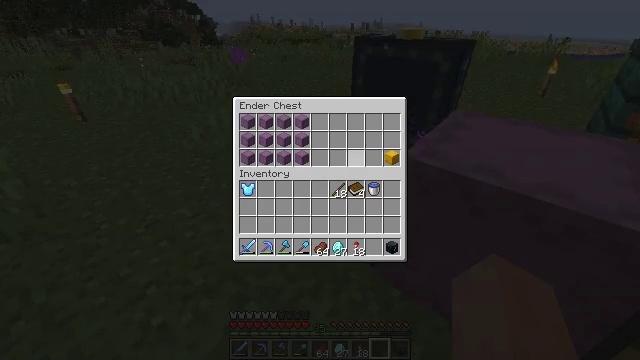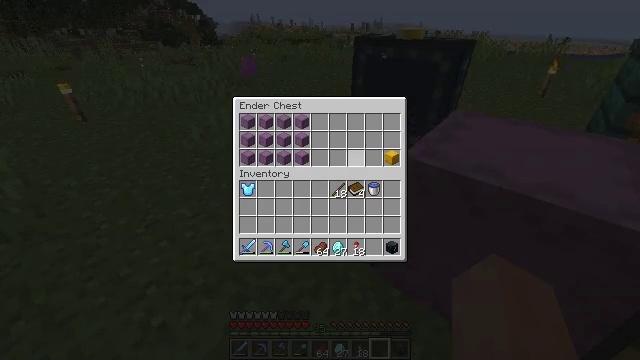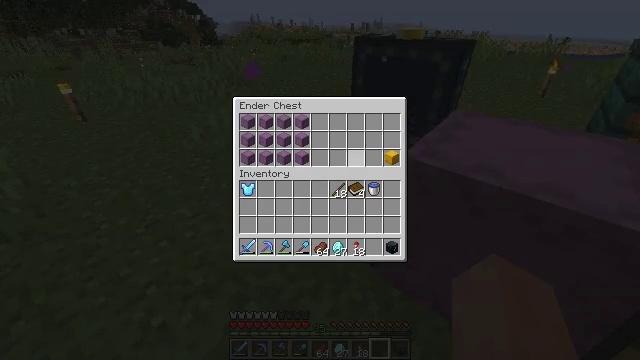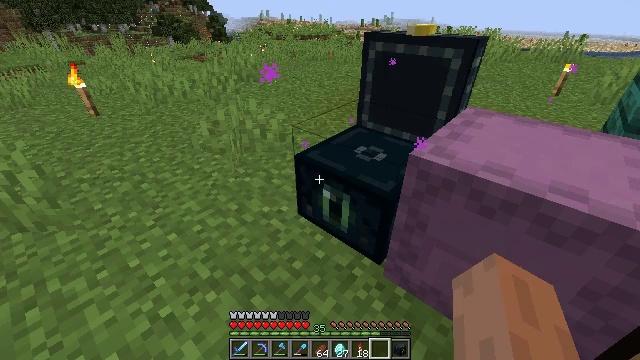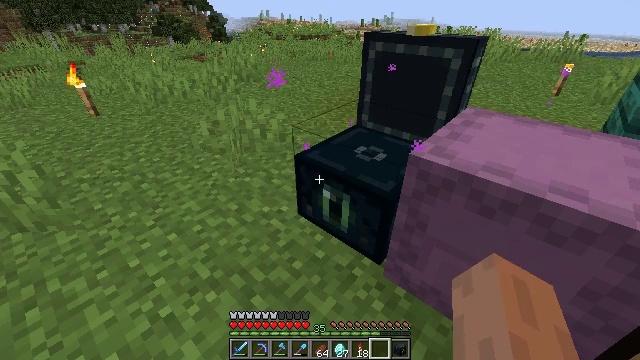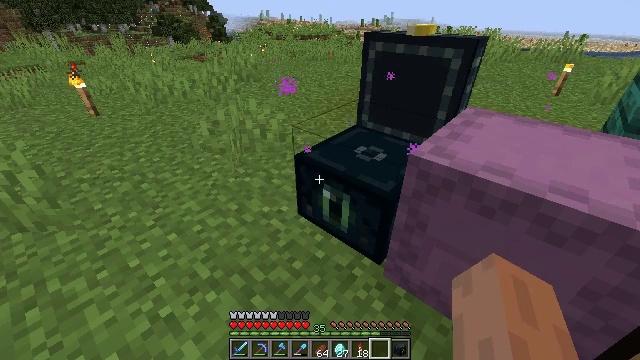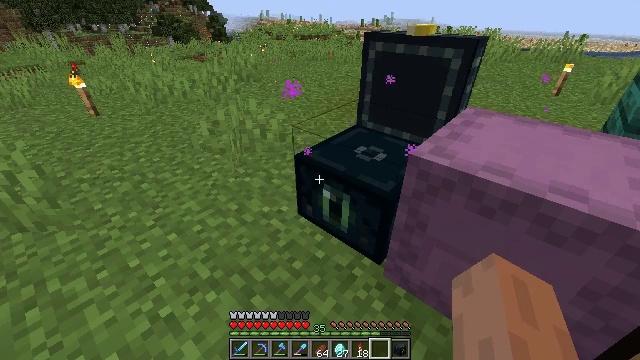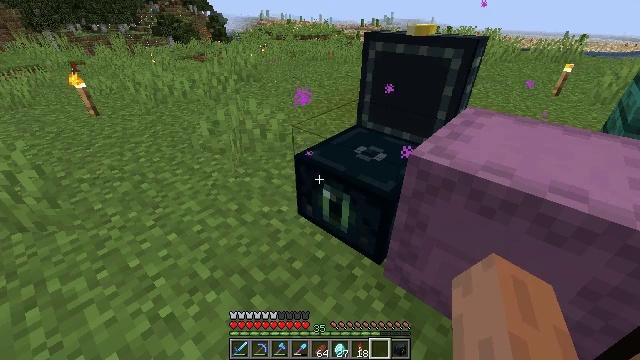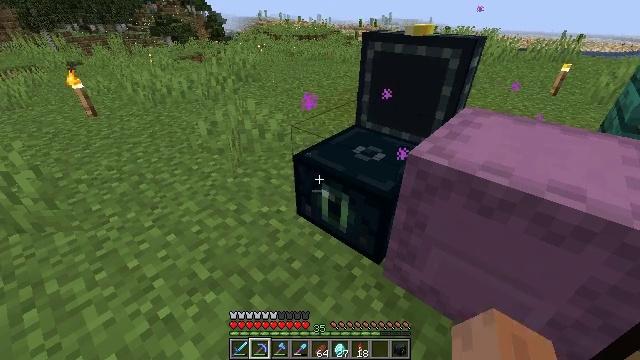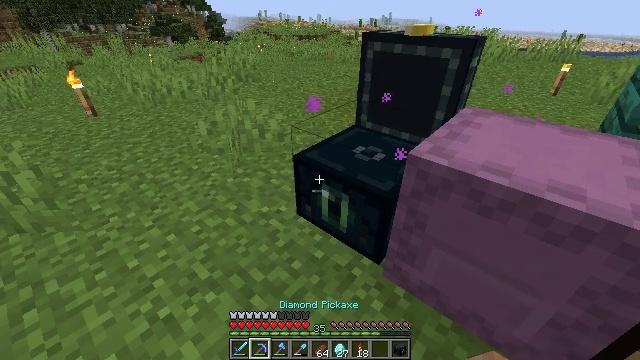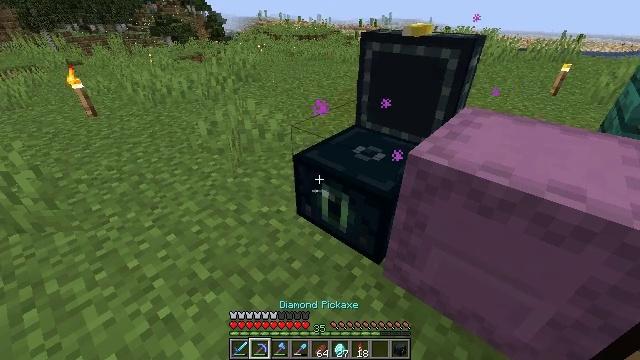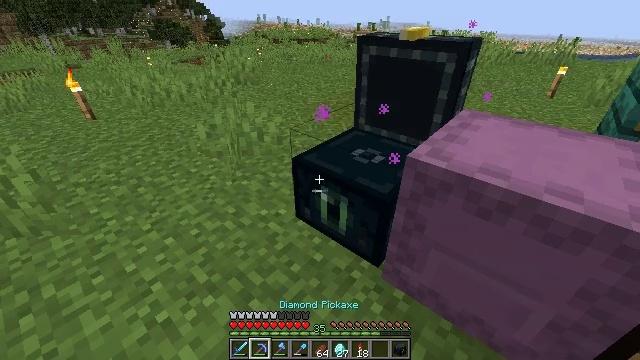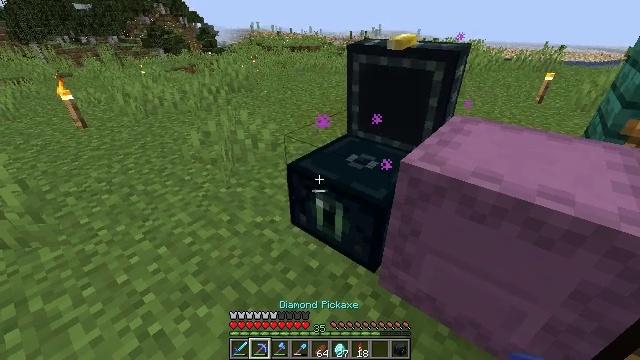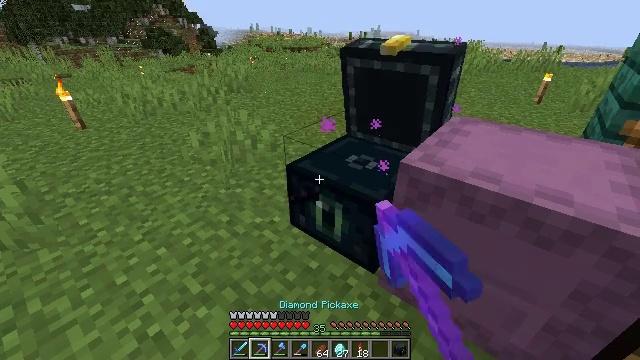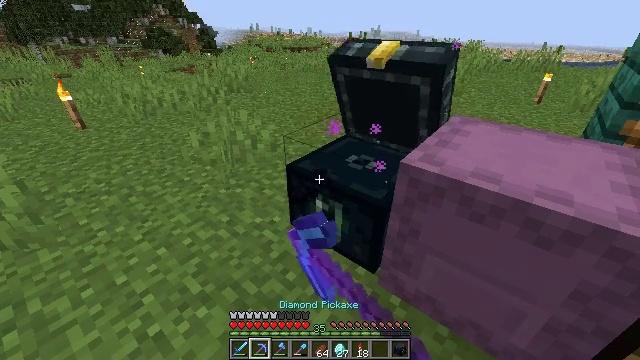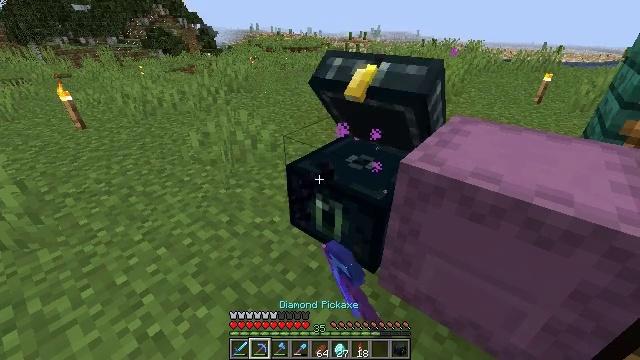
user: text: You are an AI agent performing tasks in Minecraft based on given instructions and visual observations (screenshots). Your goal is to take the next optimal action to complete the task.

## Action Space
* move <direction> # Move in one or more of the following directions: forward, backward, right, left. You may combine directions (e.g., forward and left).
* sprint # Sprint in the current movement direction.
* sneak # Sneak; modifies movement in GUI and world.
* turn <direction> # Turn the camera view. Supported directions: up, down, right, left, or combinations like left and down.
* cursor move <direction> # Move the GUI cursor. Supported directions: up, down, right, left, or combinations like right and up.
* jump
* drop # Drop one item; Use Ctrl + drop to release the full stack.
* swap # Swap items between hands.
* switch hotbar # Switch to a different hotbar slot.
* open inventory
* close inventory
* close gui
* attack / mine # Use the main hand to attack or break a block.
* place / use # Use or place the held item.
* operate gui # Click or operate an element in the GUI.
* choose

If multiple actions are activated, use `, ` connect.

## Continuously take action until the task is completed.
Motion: motion action
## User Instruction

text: Retrieve the ender chest safely.
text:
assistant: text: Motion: cursor move right
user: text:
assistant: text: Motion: cursor move left
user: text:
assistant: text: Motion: cursor move left
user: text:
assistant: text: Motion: close gui
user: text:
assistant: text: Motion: no_op
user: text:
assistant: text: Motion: no_op
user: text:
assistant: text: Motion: no_op
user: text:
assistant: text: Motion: switch to hotbar 2
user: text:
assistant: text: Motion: switch to hotbar 2
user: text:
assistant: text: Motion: switch to hotbar 2
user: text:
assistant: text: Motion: no_op
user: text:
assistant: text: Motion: turn right and up, attack / mine
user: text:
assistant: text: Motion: attack / mine
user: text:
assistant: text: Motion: attack / mine
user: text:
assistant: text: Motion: attack / mine
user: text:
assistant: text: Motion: attack / mine
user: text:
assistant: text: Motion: attack / mine
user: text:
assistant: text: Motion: attack / mine
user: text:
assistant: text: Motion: attack / mine
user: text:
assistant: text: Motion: turn right and down, attack / mine
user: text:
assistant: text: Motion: attack / mine
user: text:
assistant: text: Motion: attack / mine
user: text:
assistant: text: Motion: attack / mine
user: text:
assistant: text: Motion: attack / mine
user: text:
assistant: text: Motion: attack / mine
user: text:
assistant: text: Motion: attack / mine
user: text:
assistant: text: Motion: attack / mine
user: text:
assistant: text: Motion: attack / mine
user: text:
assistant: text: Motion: attack / mine
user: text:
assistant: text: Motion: attack / mine